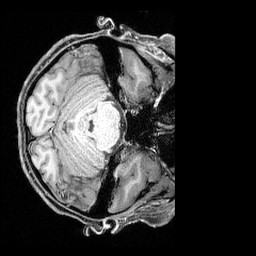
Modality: T1w
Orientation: axial
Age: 23
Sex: female
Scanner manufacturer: siemens
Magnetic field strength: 3 T
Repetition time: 2.3 s
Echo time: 0.00324 s